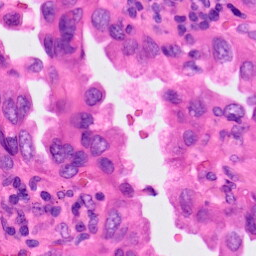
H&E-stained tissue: Lung